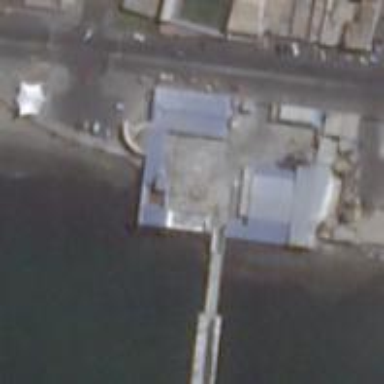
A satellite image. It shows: Man-made pier.